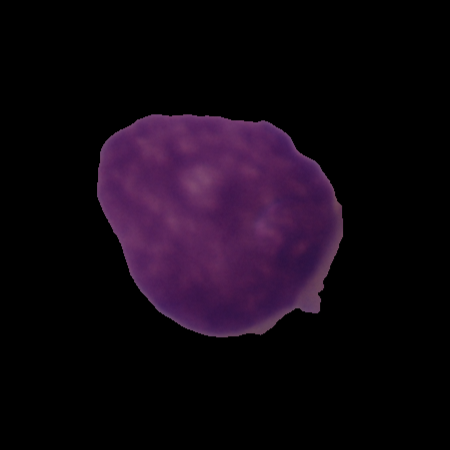
Label: cancer